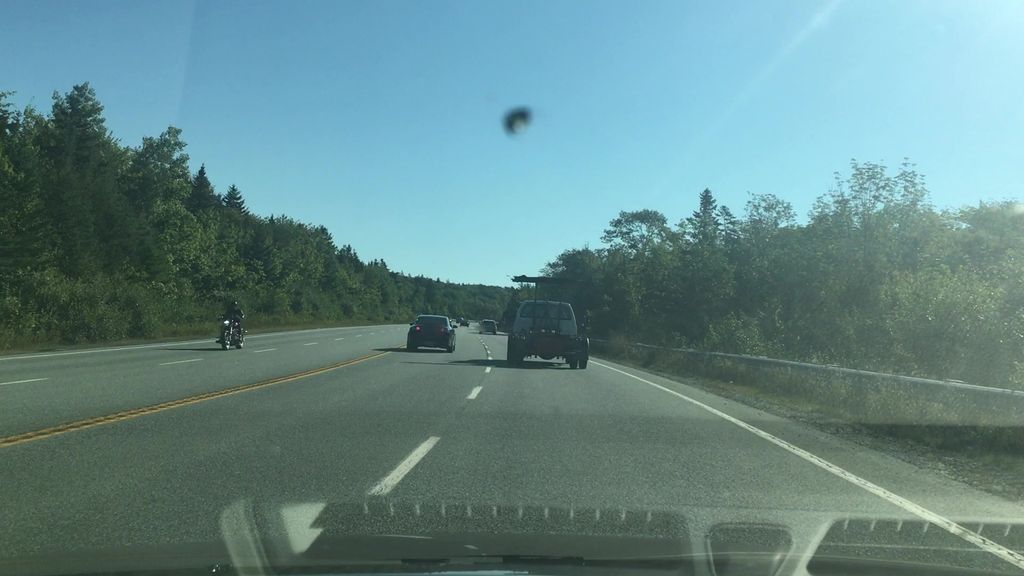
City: halifax